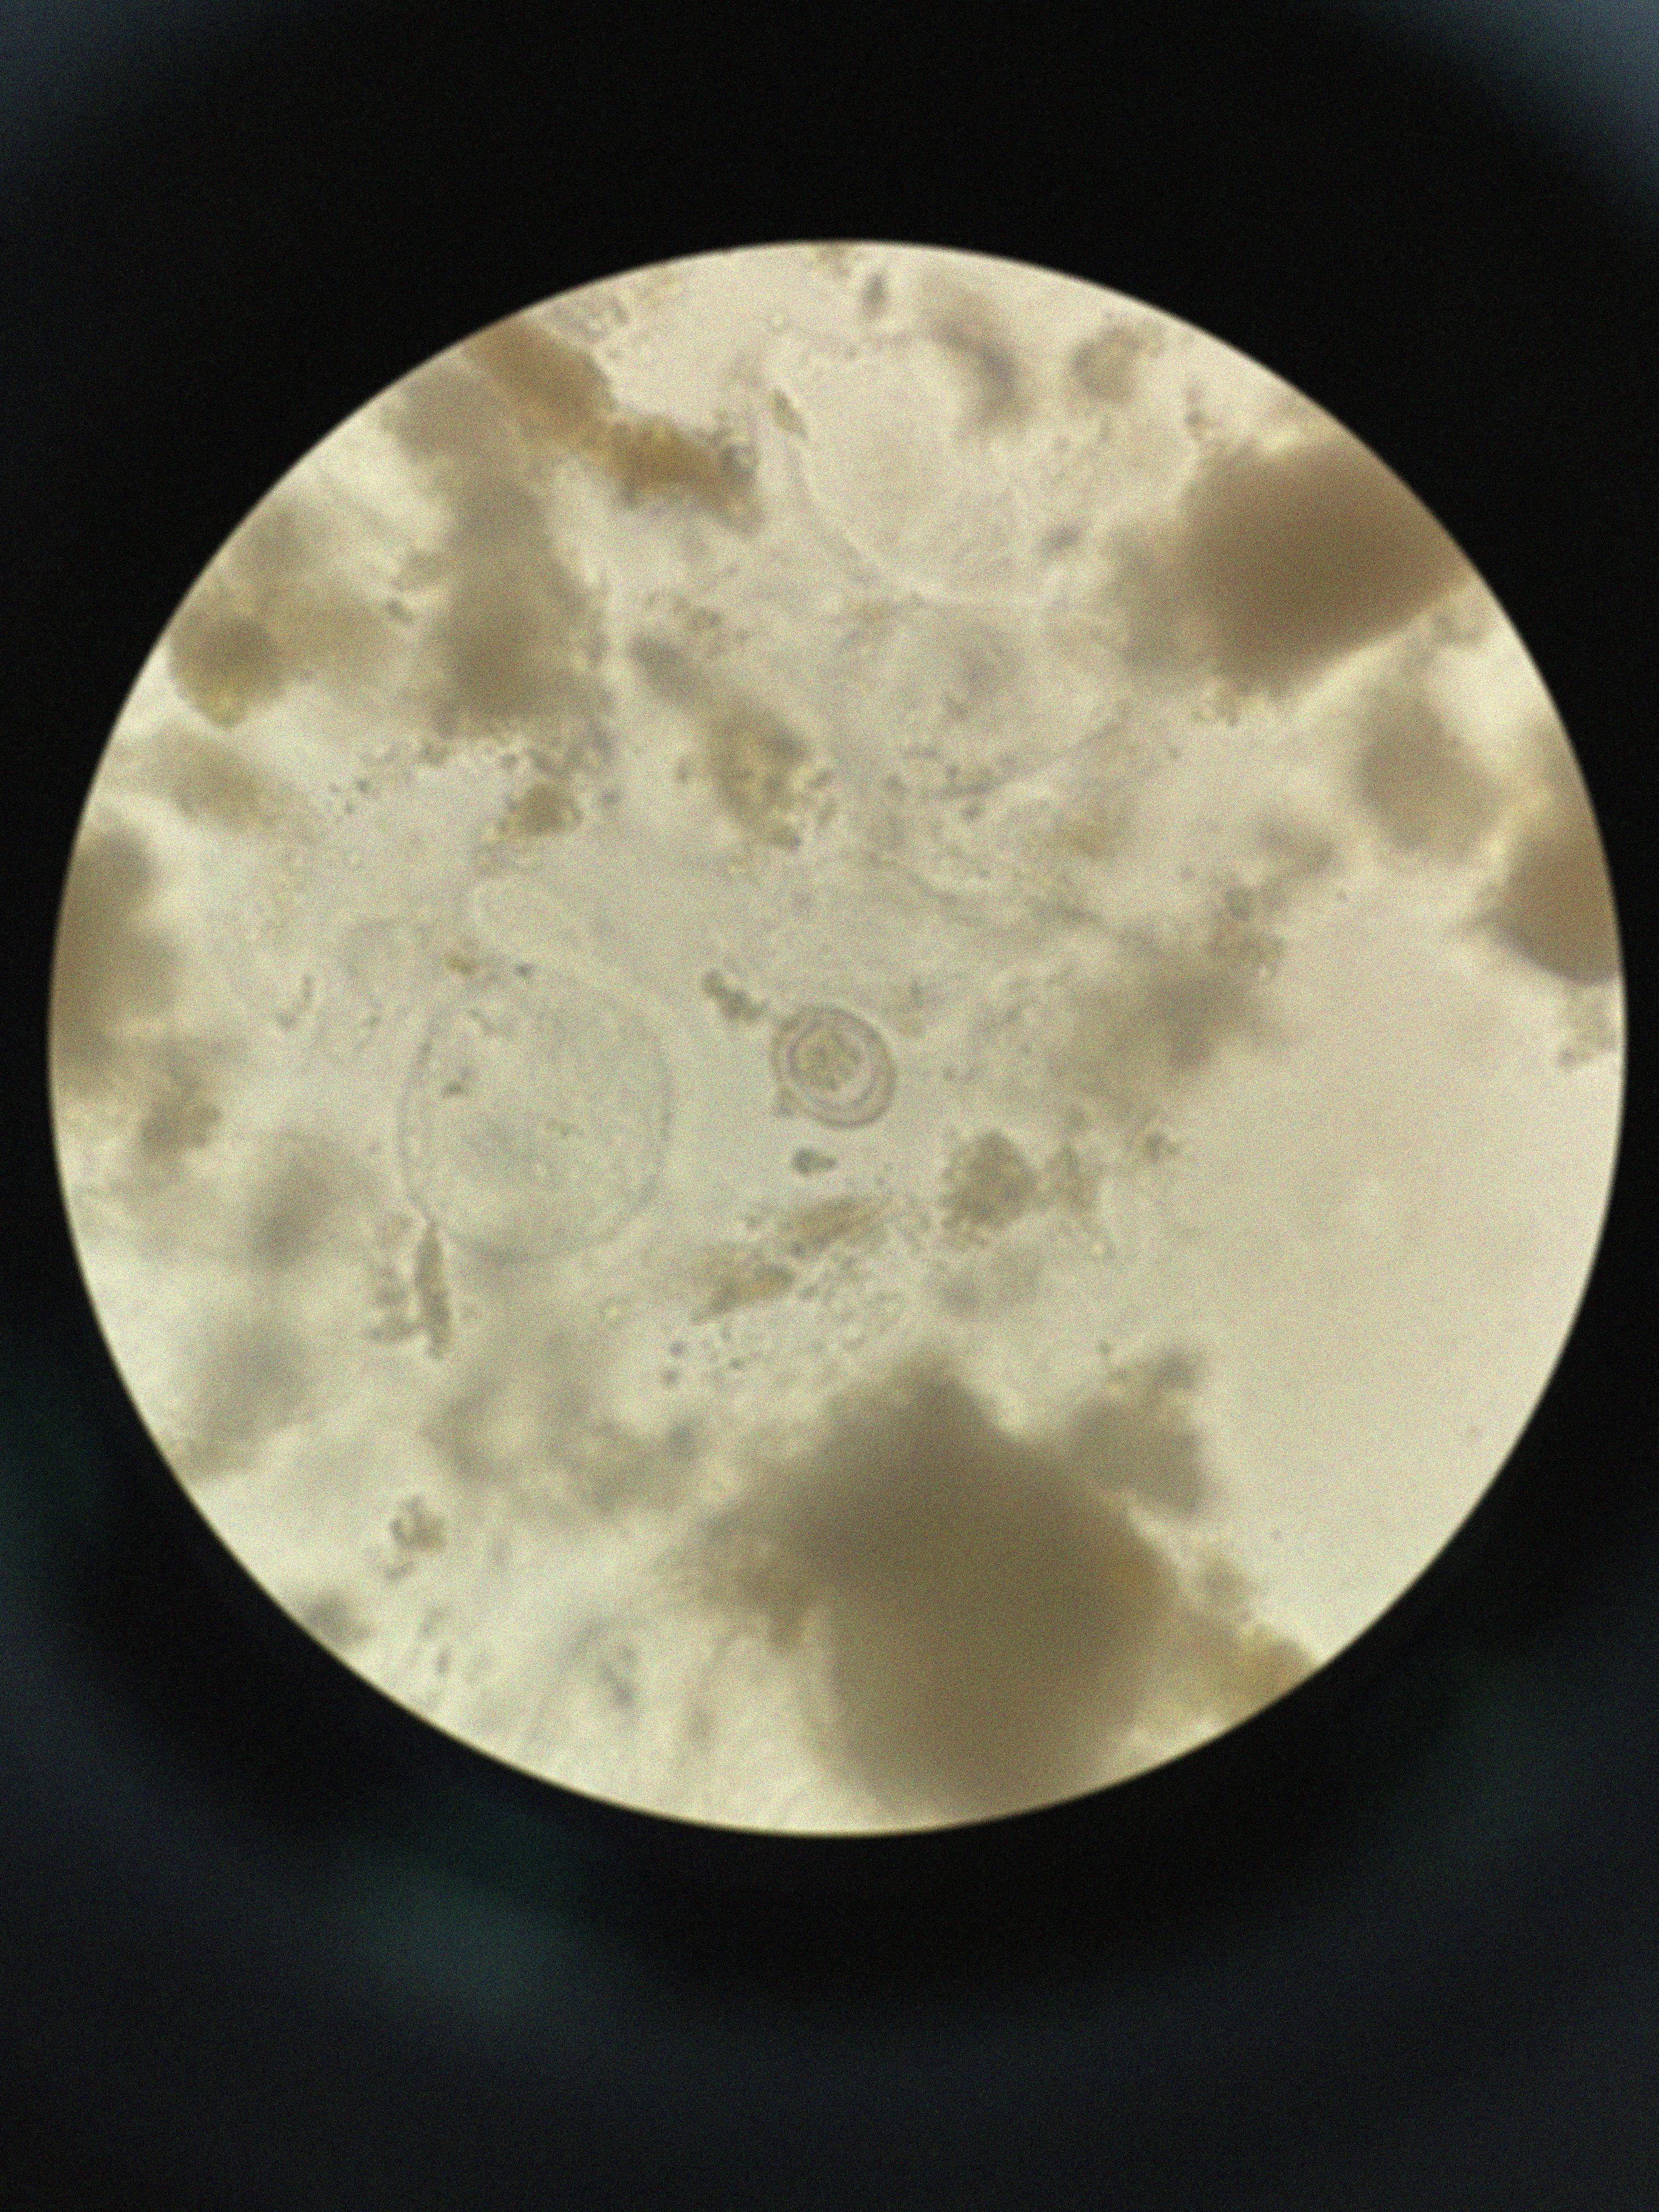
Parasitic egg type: Hymenolepis nana